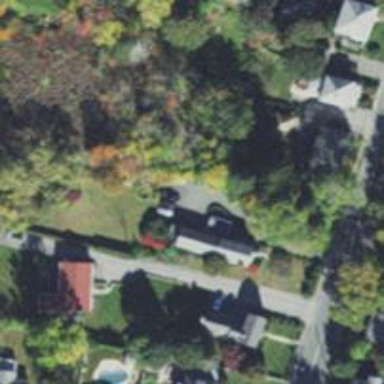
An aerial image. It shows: Driveway that serves as building passage under tunnel.